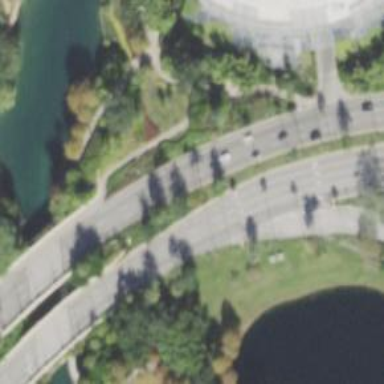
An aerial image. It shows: Secondary link road.